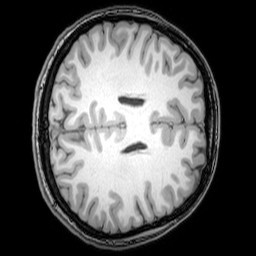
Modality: T1w
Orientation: axial
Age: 22
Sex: female
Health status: healthy
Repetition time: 0.081 s
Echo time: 0.037 s